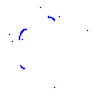
Particle: proton